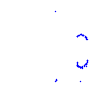
Particle: proton